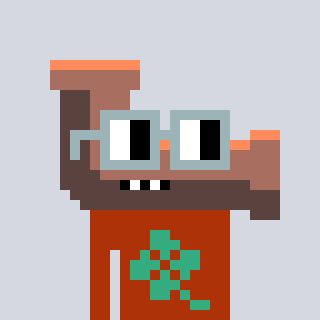
a pixel art character with square dark gray glasses, a pipe-shaped head and a hotbrown-colored body on a cool background